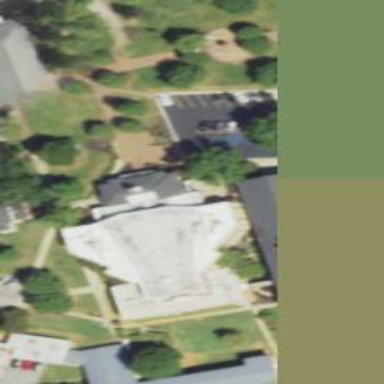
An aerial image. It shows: Chapel building.